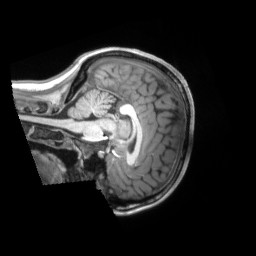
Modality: T1w
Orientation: sagittal
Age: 18
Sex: female
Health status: ill
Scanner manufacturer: siemens
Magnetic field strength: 3 T
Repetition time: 2.2 s
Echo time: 0.00157 s